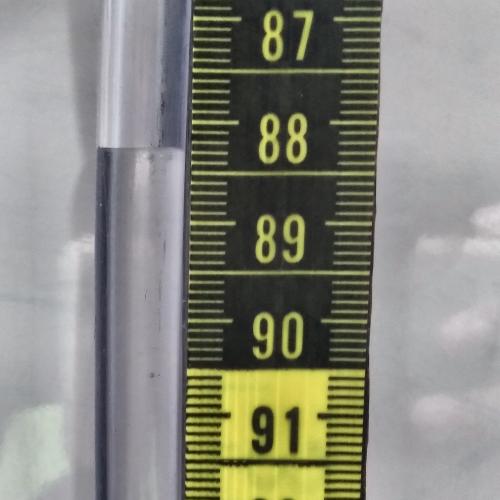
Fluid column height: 88.3 cm